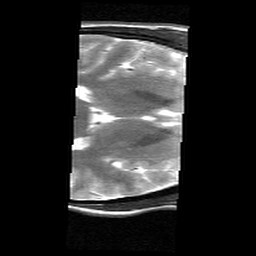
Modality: T2w
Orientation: axial
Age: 21
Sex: male
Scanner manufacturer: siemens
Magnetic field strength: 3 T
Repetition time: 10.61 s
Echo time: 0.064 s